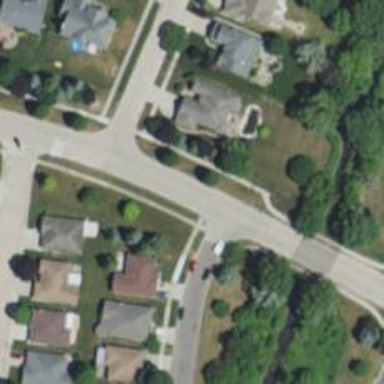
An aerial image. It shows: Residential road with separate sidewalk.